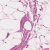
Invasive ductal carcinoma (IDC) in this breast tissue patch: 0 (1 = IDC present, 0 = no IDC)